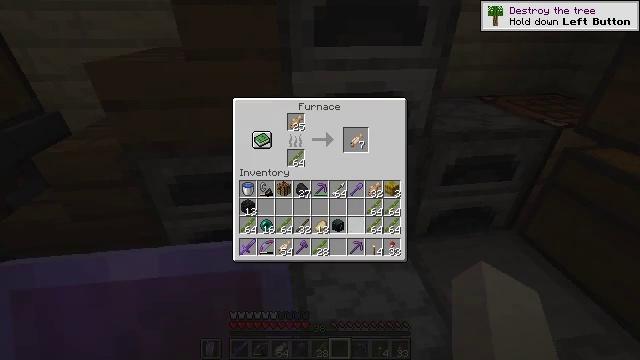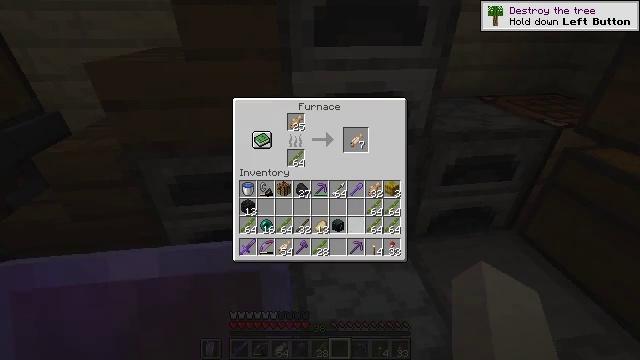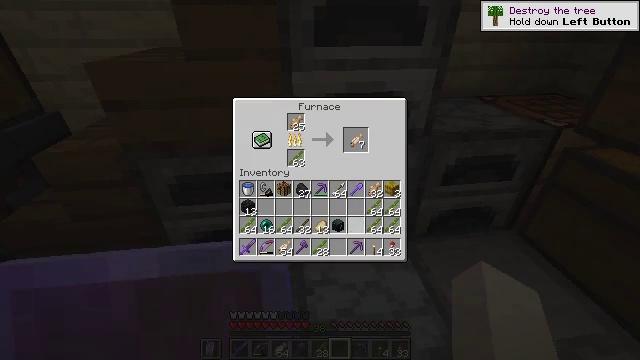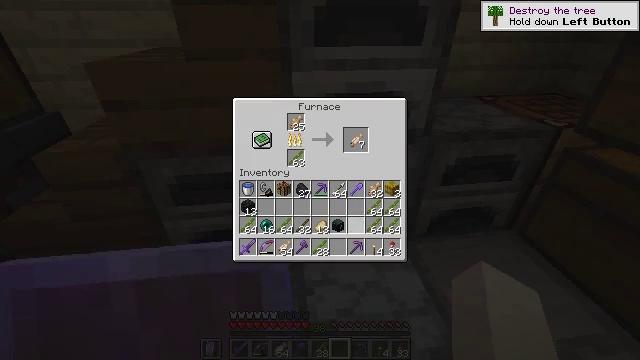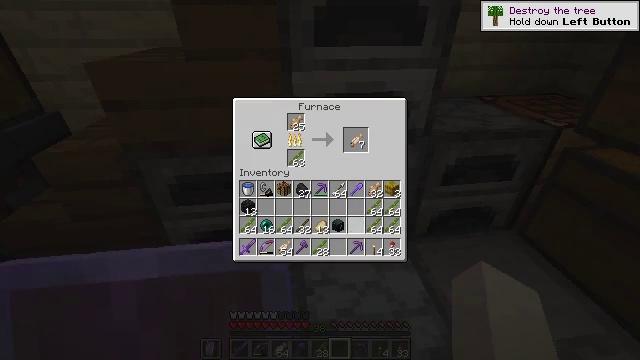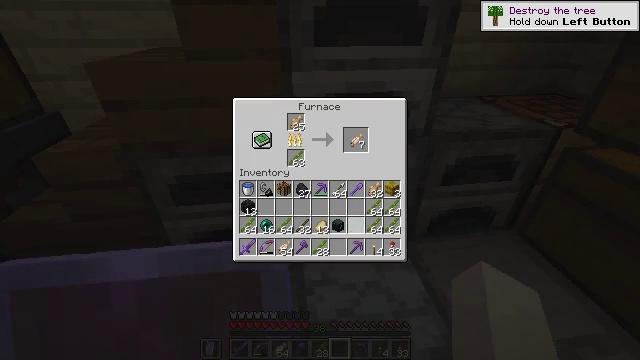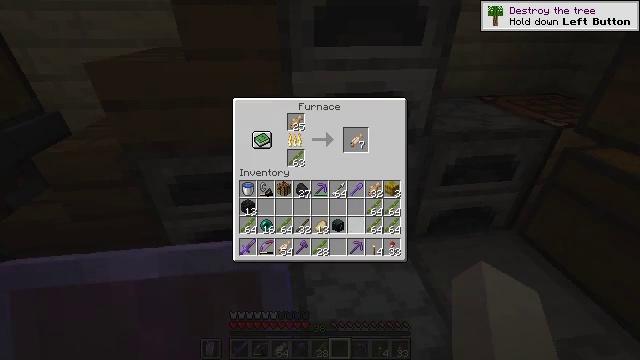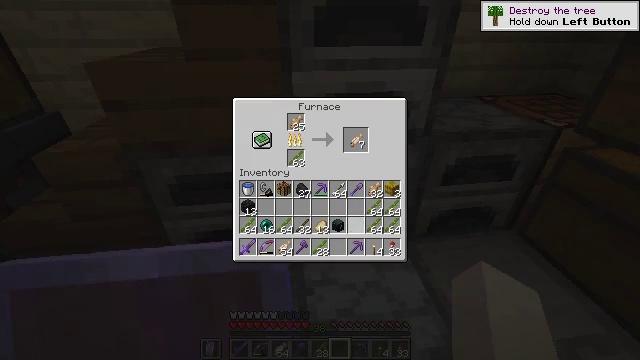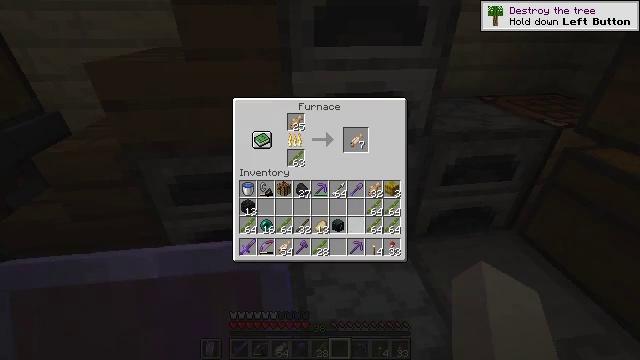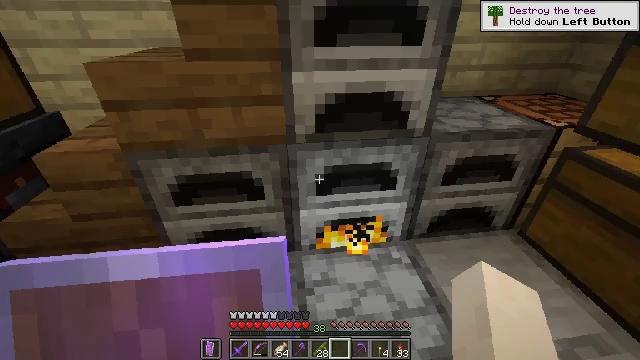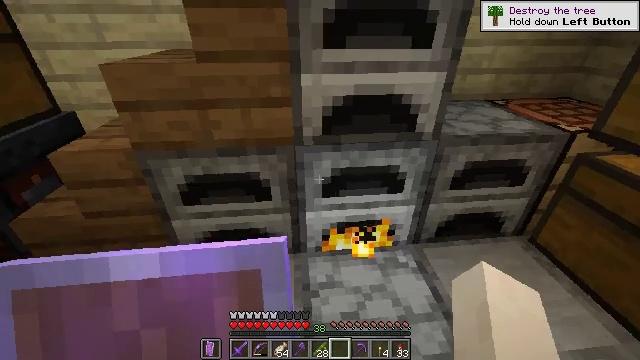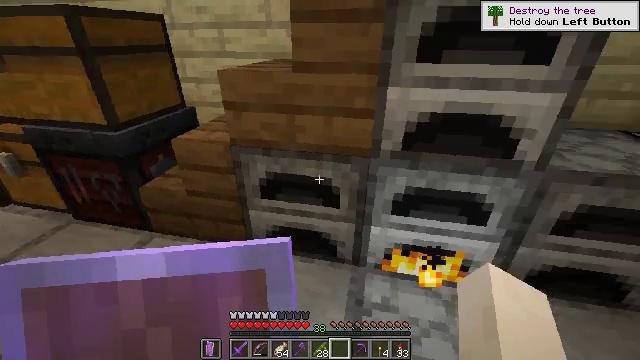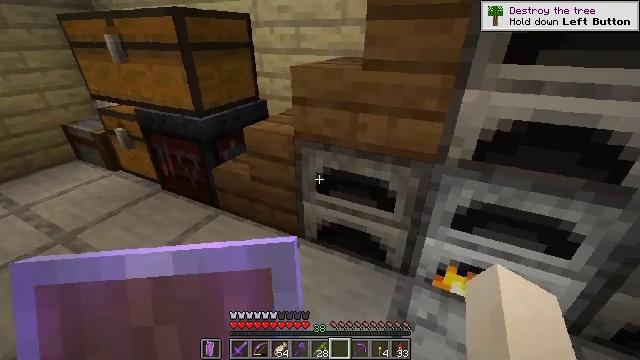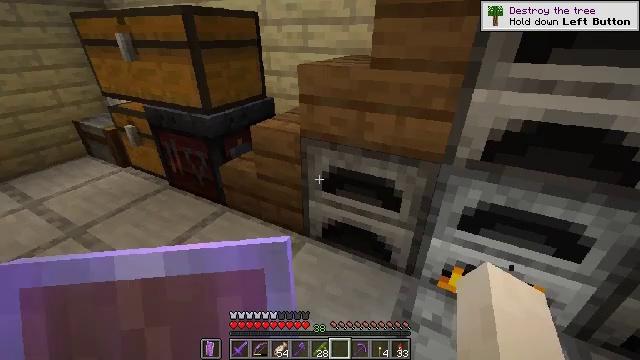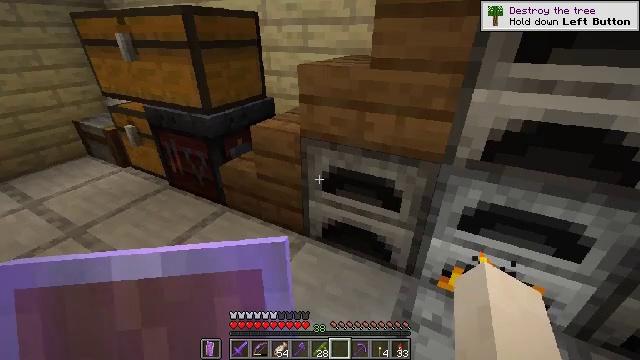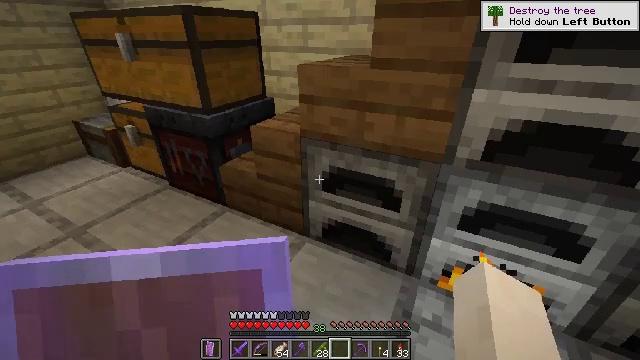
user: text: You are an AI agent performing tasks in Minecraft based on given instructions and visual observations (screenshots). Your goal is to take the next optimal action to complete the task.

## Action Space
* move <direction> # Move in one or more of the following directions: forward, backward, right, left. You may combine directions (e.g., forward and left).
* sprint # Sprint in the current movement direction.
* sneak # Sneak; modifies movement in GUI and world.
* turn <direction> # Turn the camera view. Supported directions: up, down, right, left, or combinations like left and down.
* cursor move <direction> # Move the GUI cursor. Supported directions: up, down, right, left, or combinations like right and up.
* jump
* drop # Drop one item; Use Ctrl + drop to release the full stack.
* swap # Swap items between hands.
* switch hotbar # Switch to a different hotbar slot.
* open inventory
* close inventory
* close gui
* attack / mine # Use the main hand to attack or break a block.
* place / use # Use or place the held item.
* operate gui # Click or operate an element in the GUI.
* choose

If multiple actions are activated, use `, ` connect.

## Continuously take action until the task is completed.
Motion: motion action
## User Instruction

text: craft item air
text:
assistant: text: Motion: no_op
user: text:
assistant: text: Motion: no_op
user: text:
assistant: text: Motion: no_op
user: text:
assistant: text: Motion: no_op
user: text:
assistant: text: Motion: no_op
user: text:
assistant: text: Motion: no_op
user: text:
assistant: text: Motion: no_op
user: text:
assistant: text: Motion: no_op
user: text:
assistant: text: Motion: no_op
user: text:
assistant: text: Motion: turn left
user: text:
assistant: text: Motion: turn left and up
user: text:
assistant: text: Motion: turn left
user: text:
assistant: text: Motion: turn left
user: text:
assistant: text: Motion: no_op
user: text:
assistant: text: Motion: no_op
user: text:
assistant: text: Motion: no_op
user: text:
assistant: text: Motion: no_op
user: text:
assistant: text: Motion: use / place
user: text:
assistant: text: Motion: use / place
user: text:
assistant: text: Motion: use / place
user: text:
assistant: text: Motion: no_op
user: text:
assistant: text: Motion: no_op
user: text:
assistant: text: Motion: no_op
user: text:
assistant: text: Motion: no_op
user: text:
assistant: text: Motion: no_op
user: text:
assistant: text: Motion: no_op
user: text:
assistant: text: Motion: no_op
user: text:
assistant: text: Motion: no_op
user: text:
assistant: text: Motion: turn right
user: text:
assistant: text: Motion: sneak, turn right